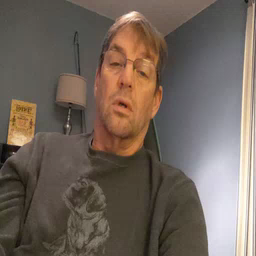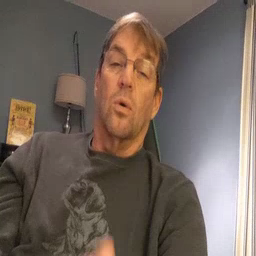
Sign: wait